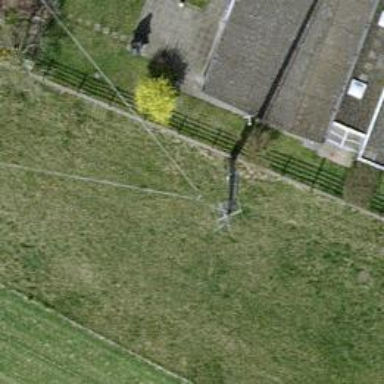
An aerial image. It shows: Mast tower used for communication.